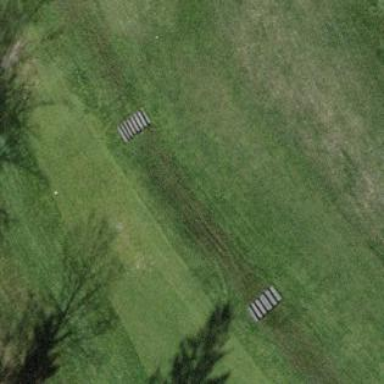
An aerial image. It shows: Golf tee.